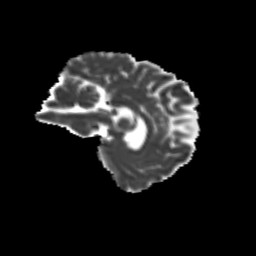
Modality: MD
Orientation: sagittal
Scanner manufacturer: siemens
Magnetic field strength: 3 T
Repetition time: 9.2 s
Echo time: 0.084 s